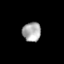
Tissue: skin
Cell type: Epithelial cells
Senescence score: 0.2501
Nuclear area (px): 347
Mean DAPI intensity: 170.406